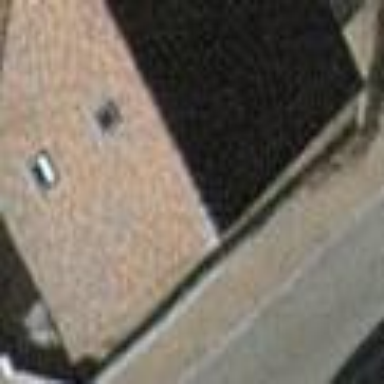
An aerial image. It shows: View of roof of building.